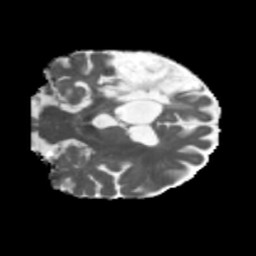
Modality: MD
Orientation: coronal
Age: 64
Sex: male
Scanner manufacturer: siemens
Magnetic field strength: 3 T
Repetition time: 5.47 s
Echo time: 0.0854 s